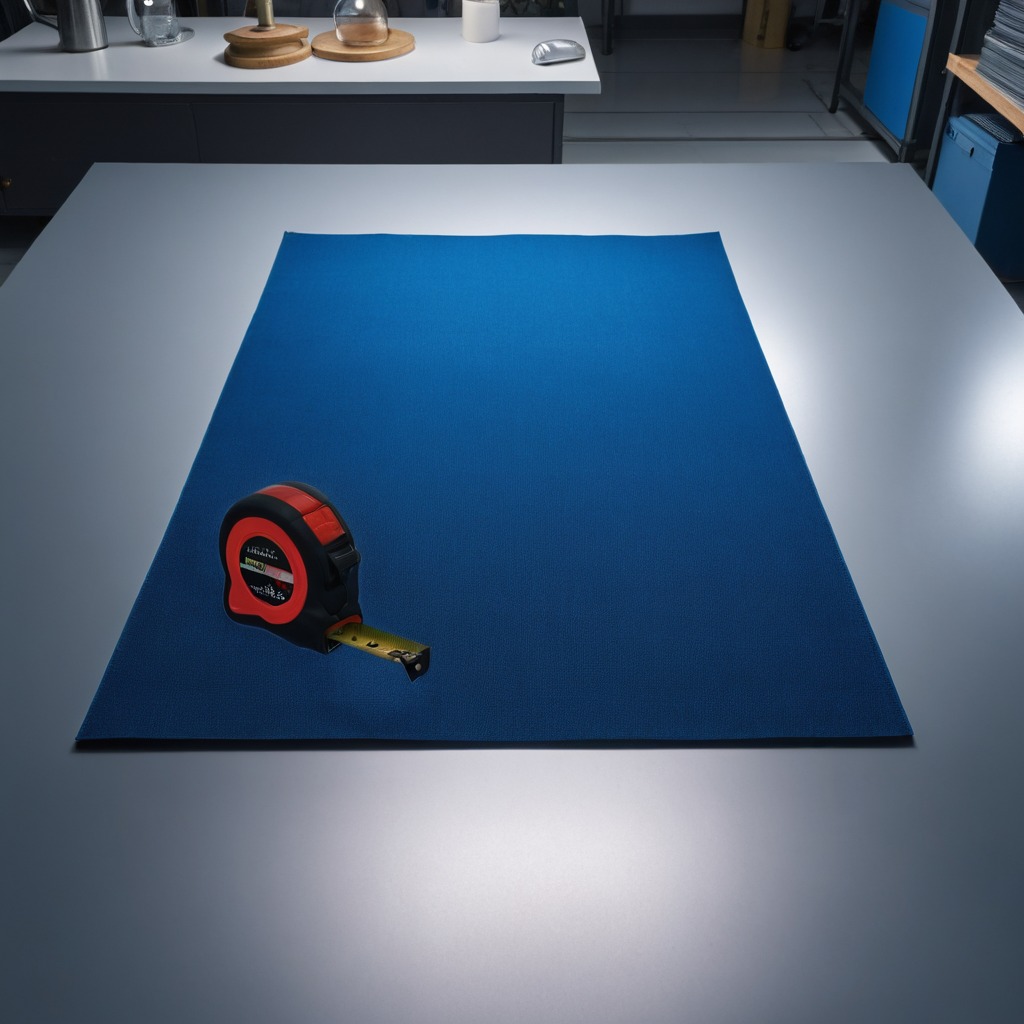
A measuring tape lies on the clean granite tabletop covered with a blue rubber mat inside a workshop under bright overhead lighting crisp shadows high clarity worn but beneath the mat